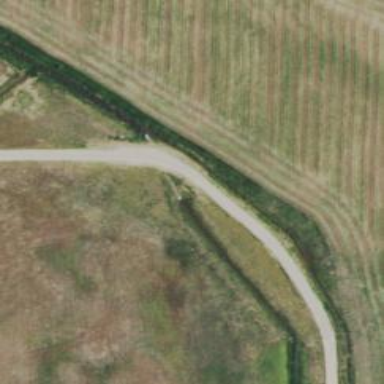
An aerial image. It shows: Culvert underpass for canal.